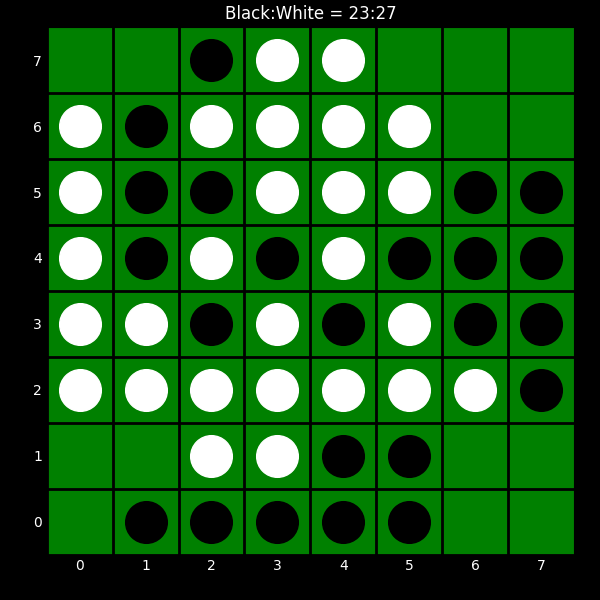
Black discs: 23
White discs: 27